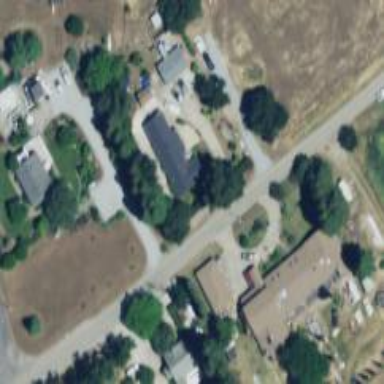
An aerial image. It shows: Driveway leading to service road.